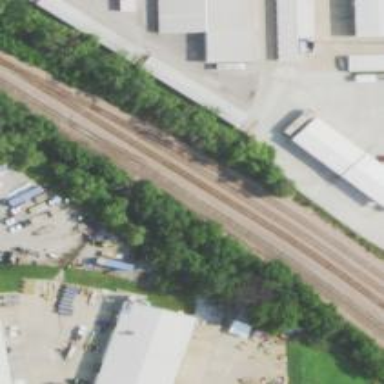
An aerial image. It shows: Rail spur service.